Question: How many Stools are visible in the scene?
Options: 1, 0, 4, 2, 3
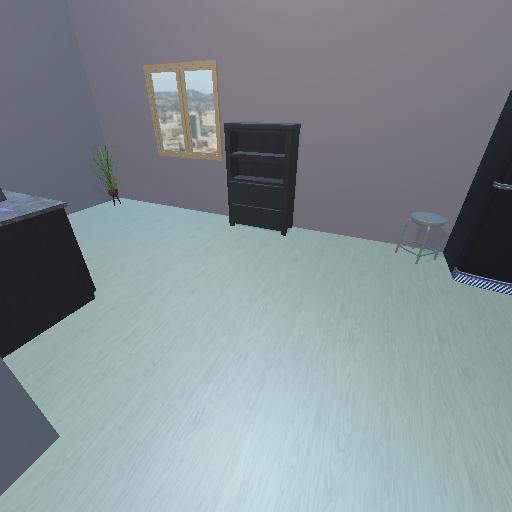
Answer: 1